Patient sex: M
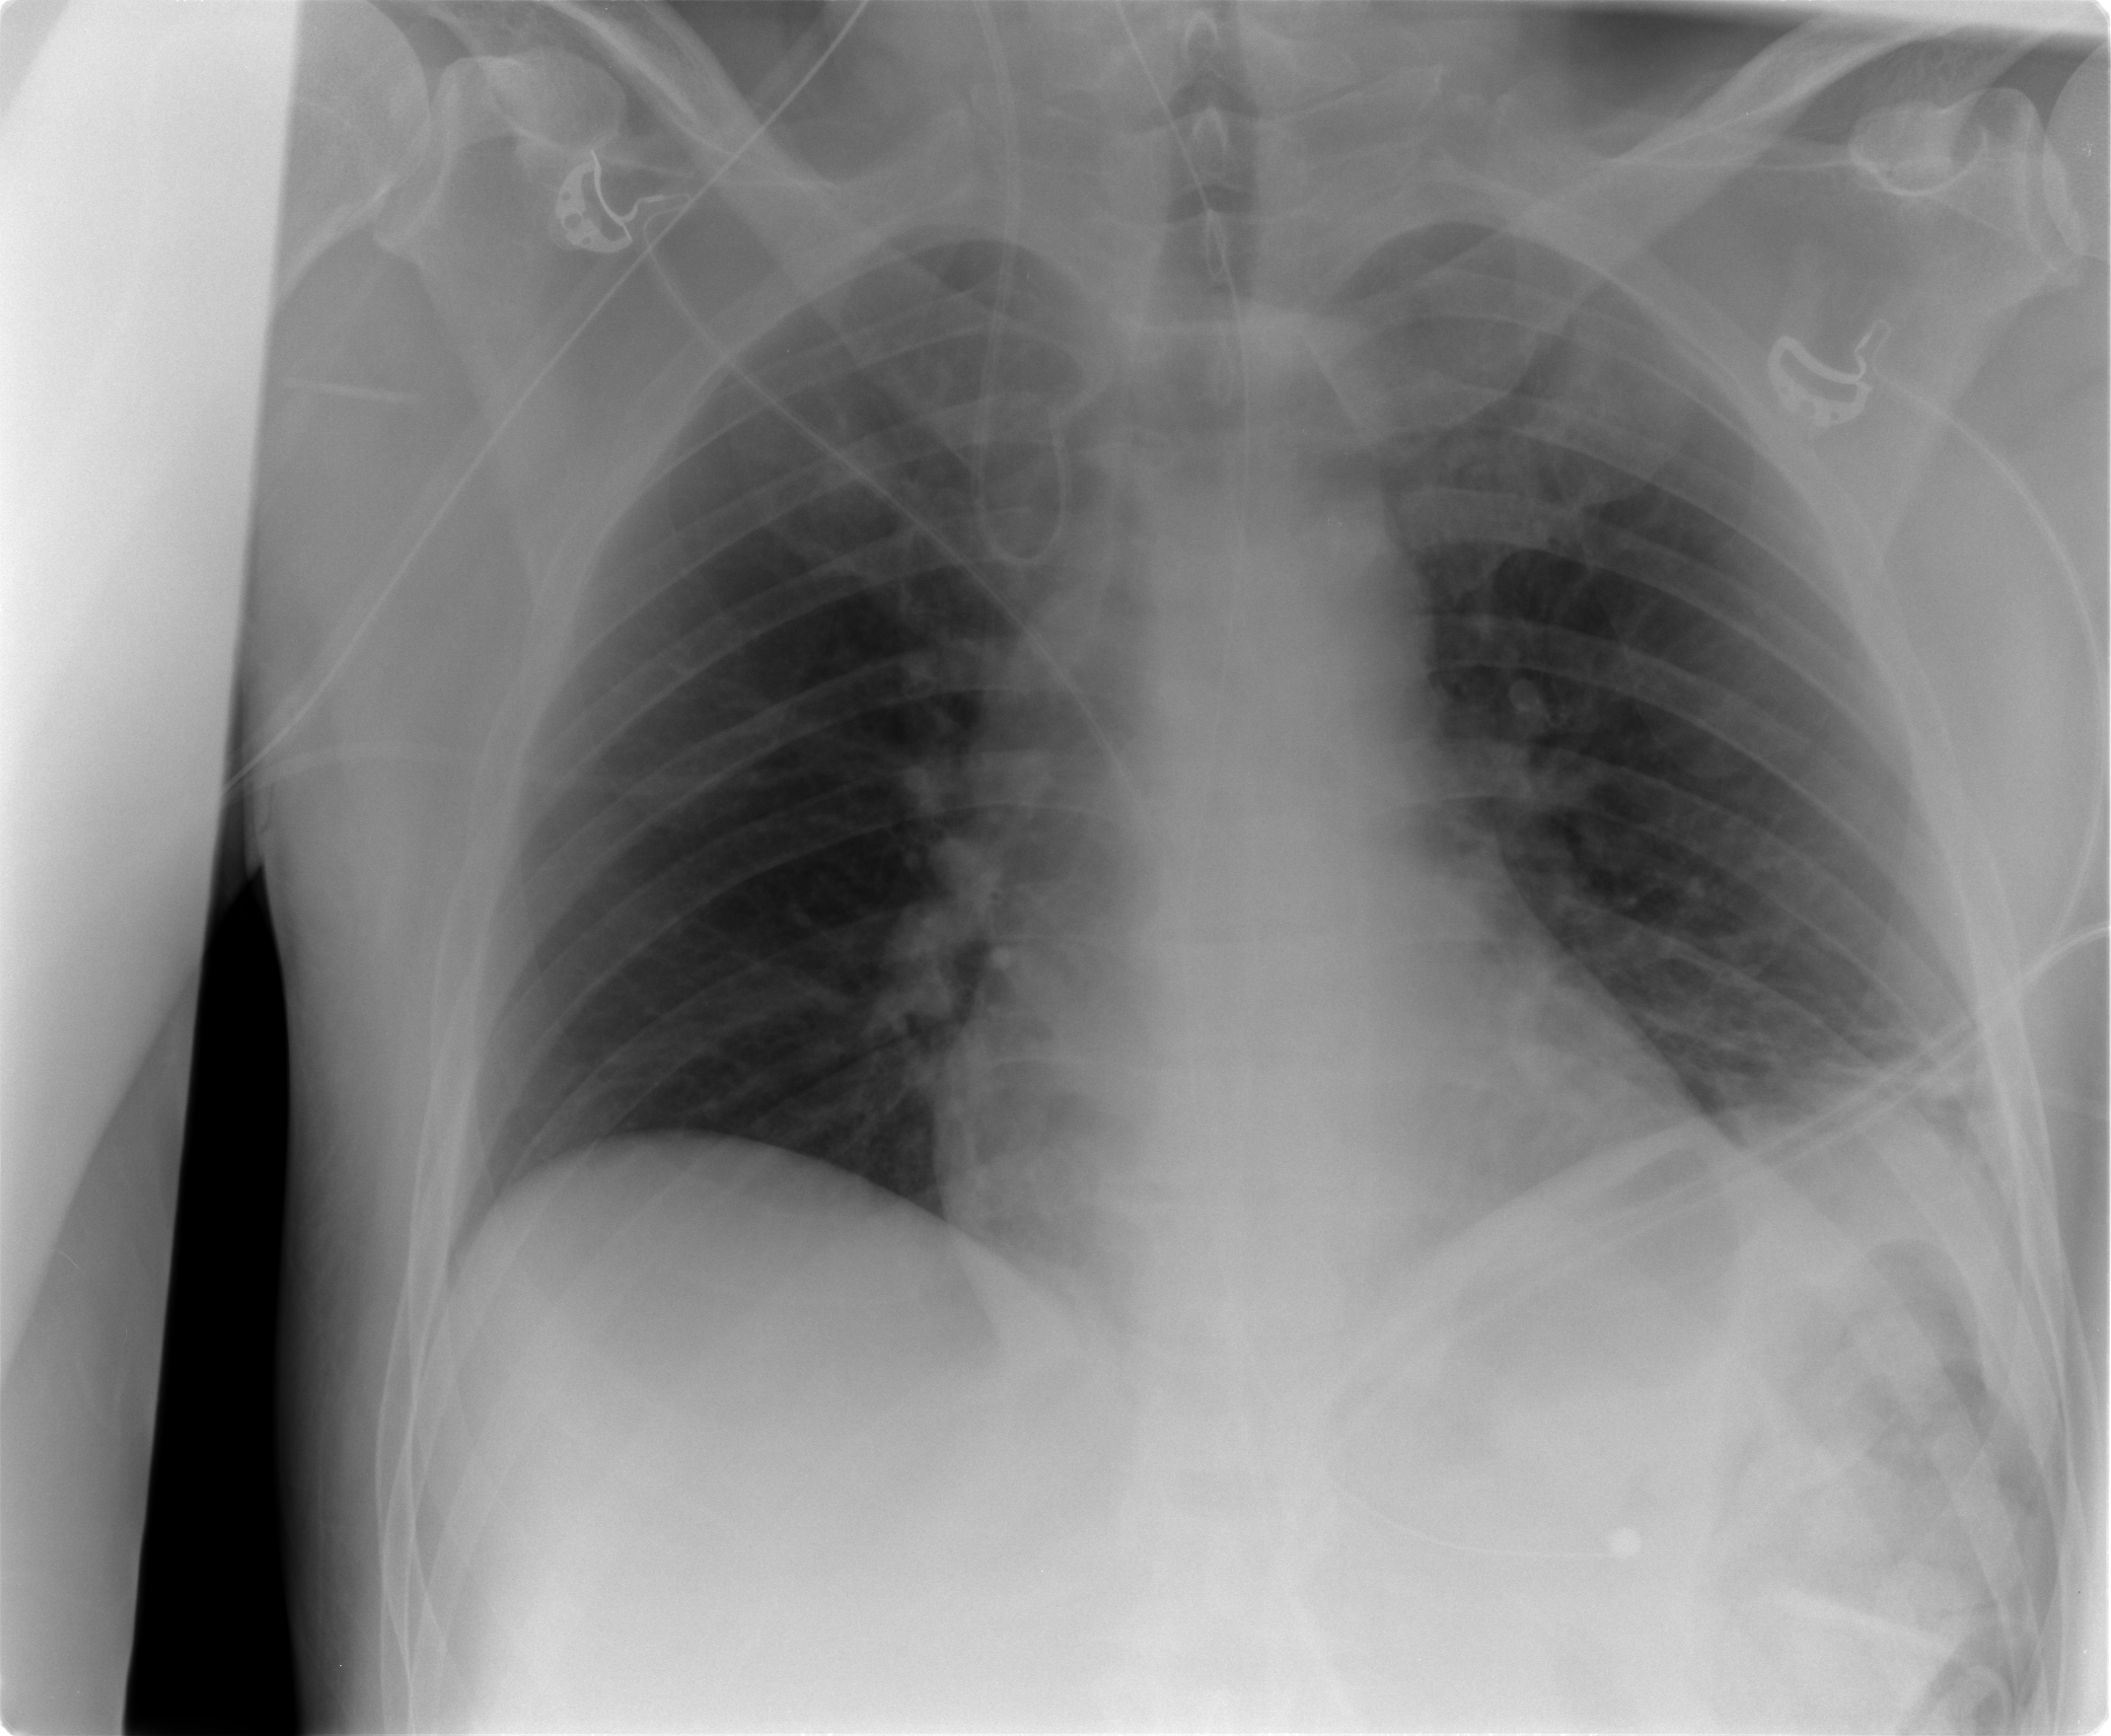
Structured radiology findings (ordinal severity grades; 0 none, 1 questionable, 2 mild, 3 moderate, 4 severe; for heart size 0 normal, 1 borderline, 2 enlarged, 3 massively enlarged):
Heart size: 0
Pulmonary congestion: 2
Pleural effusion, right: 0
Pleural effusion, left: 0
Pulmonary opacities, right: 0
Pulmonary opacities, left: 0
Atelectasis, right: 0
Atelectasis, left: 2